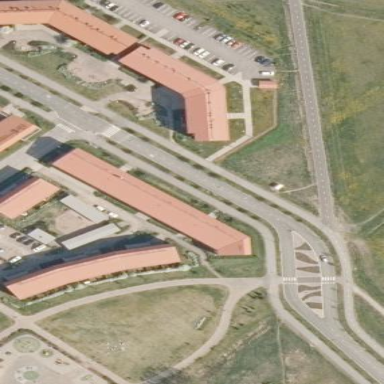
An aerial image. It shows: Residential building with apartments.